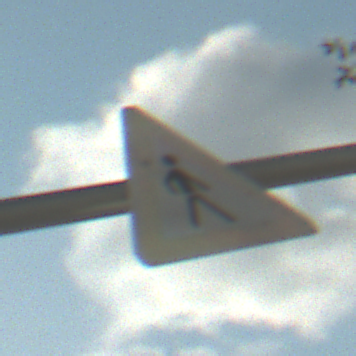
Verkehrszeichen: FussgaengerLinks
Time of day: MorningAfternoon
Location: Outdoor (RoadRail)
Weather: PartlyCloudy
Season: NotSpecified
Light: Natural